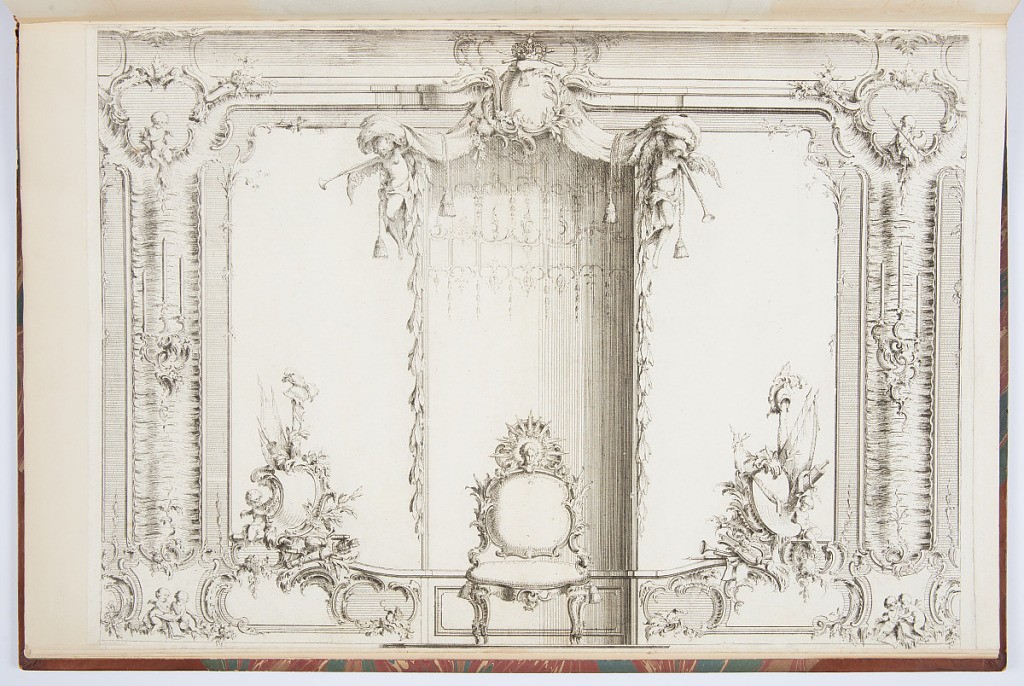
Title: Elevation of an Interior with Chair under a Baldachin
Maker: Johann Michael Hoppenhaupt II, German, 1709–ca. 1778
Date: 1753
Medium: Etching and engraving on white laid paper tipped into cream laid paper
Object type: Print
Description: Elevation of an interior with a central chair carved with scrolling acanthus leaves and a mascaron set within a radiating cartouche. The chair is set under a baldachin, and is framed on either side with rocaille ornamentation, including cartouches, putti, trophies, garlands, and scrolls. The plate has been trimmed.